Question: I'm studying the book C++ Primer and encountering a problem listed below when coding an answer for one exercise:
'''
#include<iostream>
#include<vector>
using namespace std;
int main() {
int i = 3;
const int ci = 3;
size_t si = 3;
const size_t csi = 3;
int ia[i];
int cia[ci];
int sia[si];
int csia[csi];
int another_a[] = {1,2,3};
int *pi = begin(ia); // error here
// no instance of overloaded function "begin" matches the argument list --
// argument types are: (int [i])
int *pci = begin(cia);
int *psi = begin(sia); // error here
// no instance of overloaded function "begin" matches the argument list --
// argument types are: (int [si])
int *pcsi = begin(csia);
int *p_ano = begin(another_a);
vector<int> v = {1,3,4};
const int m = v.size();
const size_t n = v.size();
int ma[m];
int na[n];
int *pm = begin(ma); // error here
// no instance of overloaded function "begin" matches the argument list --
// argument types are: (int [m])
int *pn = begin(na); // error here
// no instance of overloaded function "begin" matches the argument list --
// argument types are: (int [n])
system("pause");
return 0;
}
'''
I can understand that the first two errors are because that those two arrays are not defined using an constant variable.

I'm quite confused about this, I would appreciate a lot for your kindly answer or discussion no matter it works or not.
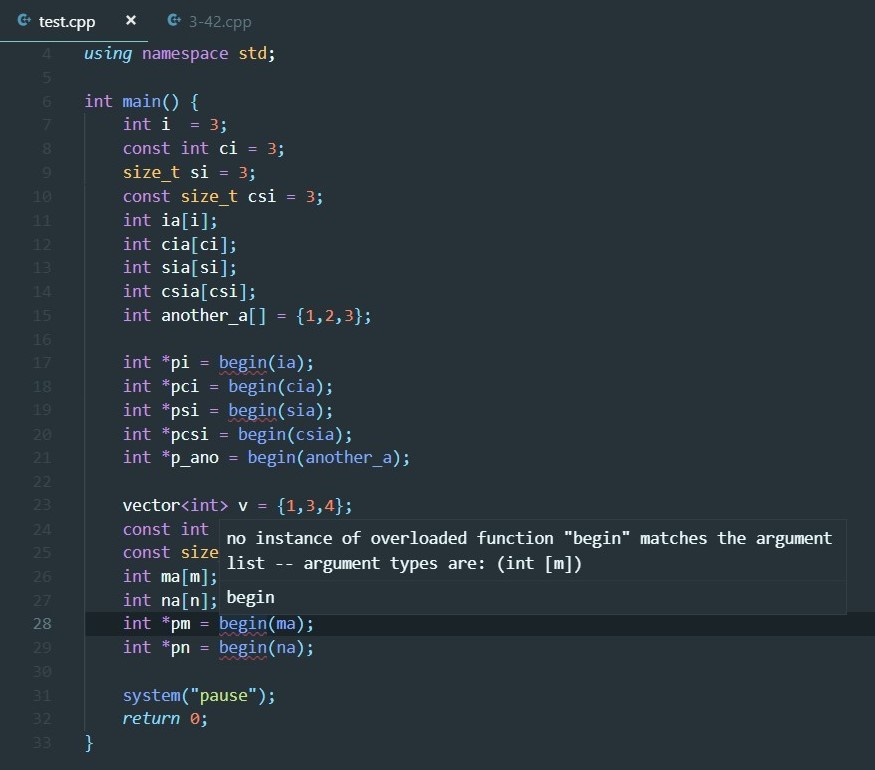
Answer: First and foremost, you are using a compiler extension, but more on that later.
The standard 'begin' overload which for you is a template that accepts a reference to an array with a size that is a constant expression. In a nutshell, constant expressions are those expressions that a compiler can evaluate and know the value of during compilation.
A constant integer initialized with a constant expression like 'const int ci = 3;', can be used wherever a constant expression is required. So 'ci' is, for all intents an purposes, a constant expression itself (equal to 3).
Modern C++ has a way to make such varaibles stand out as intended constant expressions, it's the 'constexpr' specifier. So you could define 'ci' like this:
'''
constexpr int ci = 3;
'''
It's exactly like your original code. But the same will not work for 'const int m = v.size();'. Because 'constexpr' requires a true constant expression as an initializer, unlike 'const'. For a 'const' variable is not necessarily a constant expression. It can just be a run-time variable that you cannot modify. And this is the case with 'm'.
Because 'm' is not a constant expression, what you defined is a . A C feature that is sometimes introduced as an extension by C++ compilers. And it doesn't gel with the 'std::begin' template, which expects the array extent to be a .